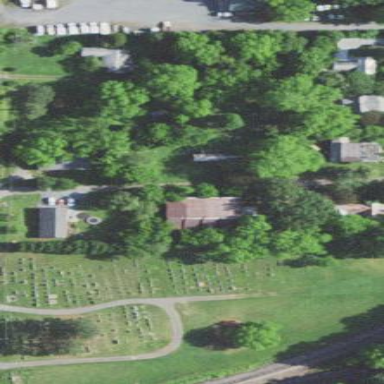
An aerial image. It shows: Cemetery.